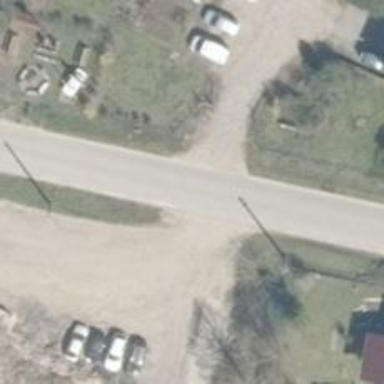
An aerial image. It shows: Tertiary road with asphalt surface.